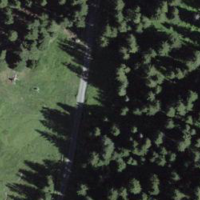
EUNIS habitat code: 43
Species observed at this site:
Saxifraga aizoides